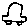
Label: car